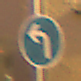
Verkehrszeichen: VorgeschriebeneFahrtrichtungLinks
Umgebung: Outdoor, Urban
Tageszeit: Night
Wetter: Clear
Licht: Artificial
Jahreszeit: NotSpecified
Kontrast: HighContrast